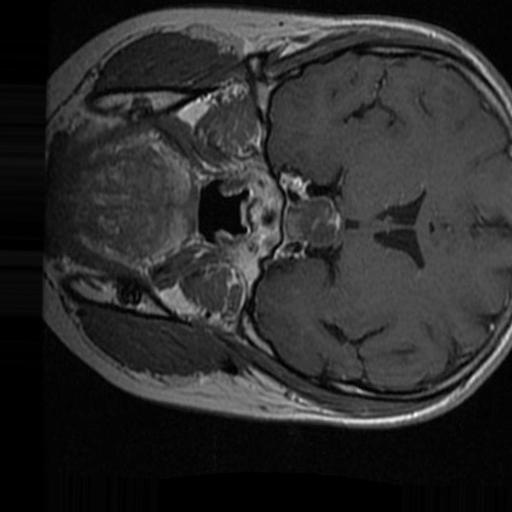
Label: brain_tumor